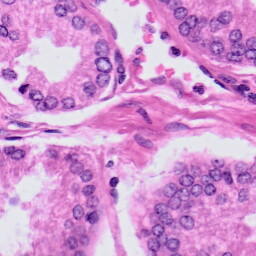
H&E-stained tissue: Prostate